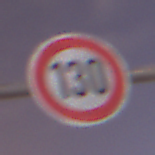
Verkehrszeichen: Geschwindigkeit130
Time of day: Night
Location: Outdoor (Urban)
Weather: PartlyCloudy
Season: NotSpecified
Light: Natural